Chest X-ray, AP view. Patient: 23 years old, sex F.
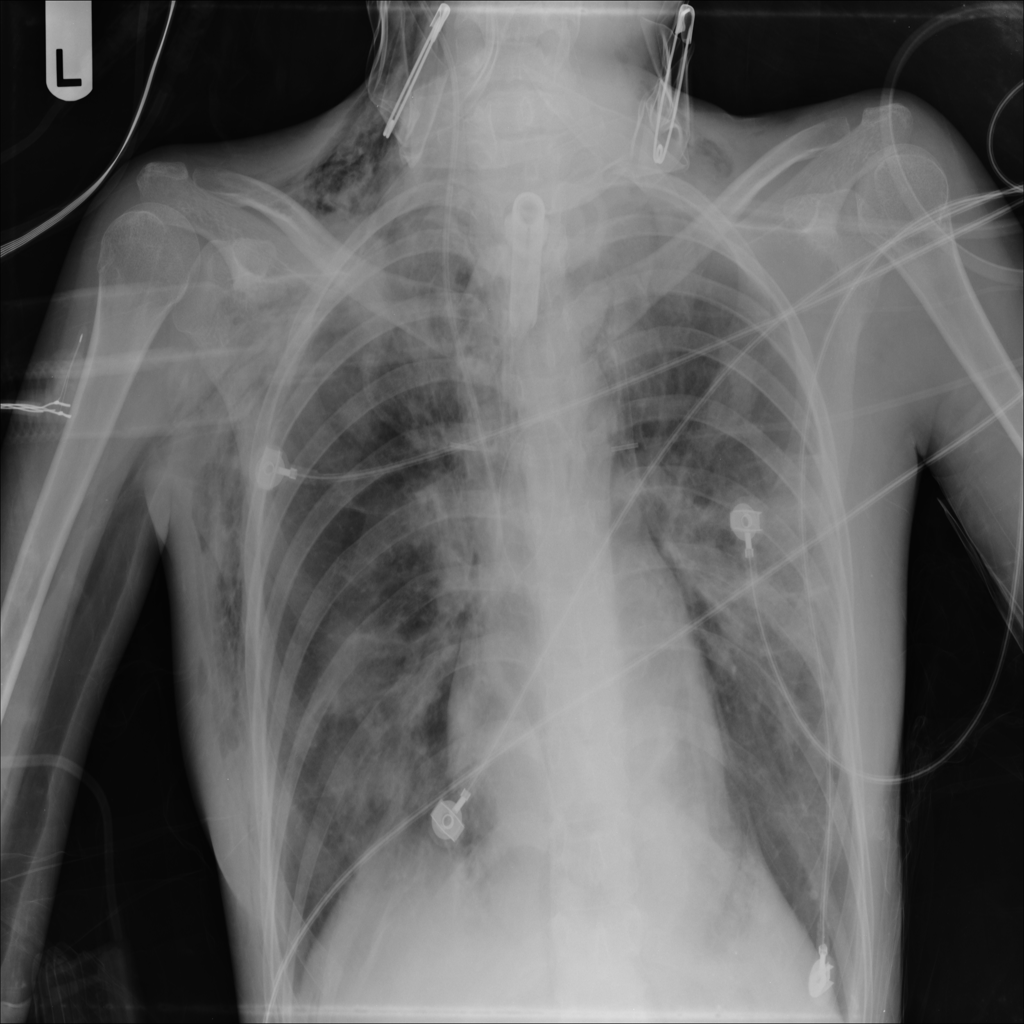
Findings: Emphysema